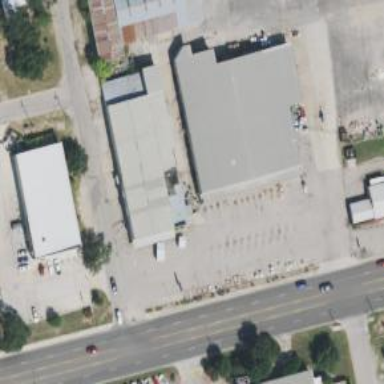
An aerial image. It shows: Hardware shop inside building.